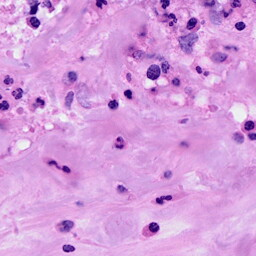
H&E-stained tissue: Breast